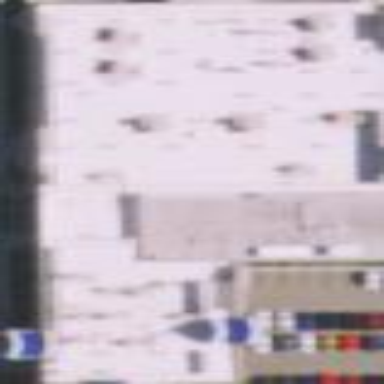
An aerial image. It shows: Car shop building.